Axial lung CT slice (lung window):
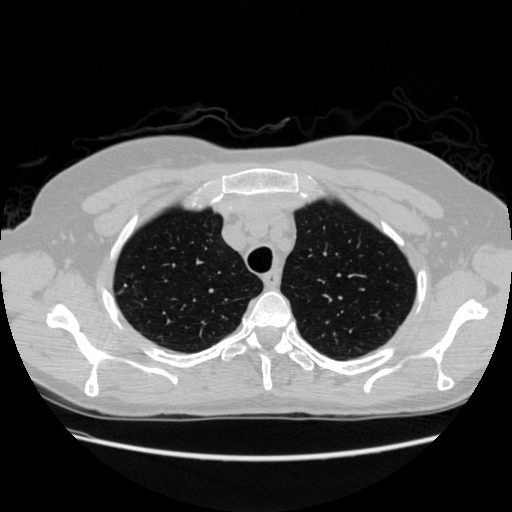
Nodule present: no